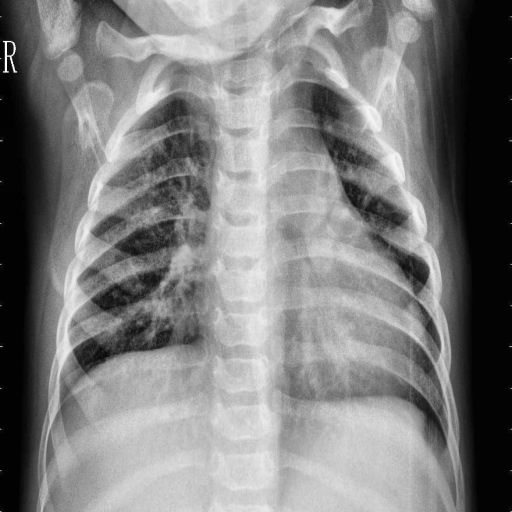
Finding: PNEUMONIA